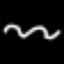
Label: squiggle